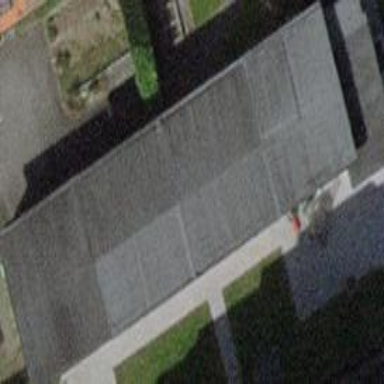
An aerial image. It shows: Shed building.